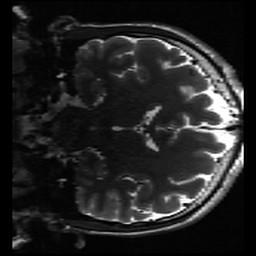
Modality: inplaneT2
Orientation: coronal